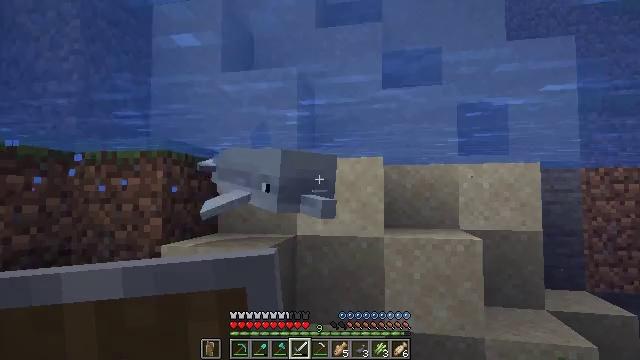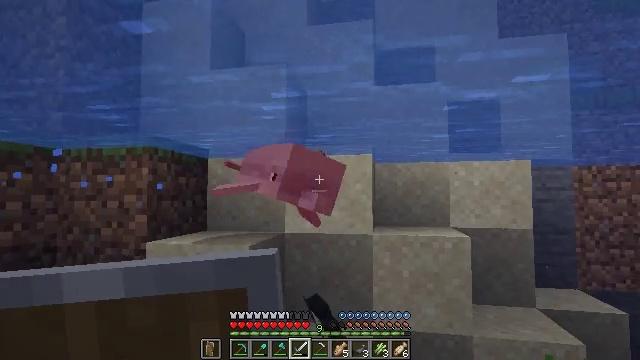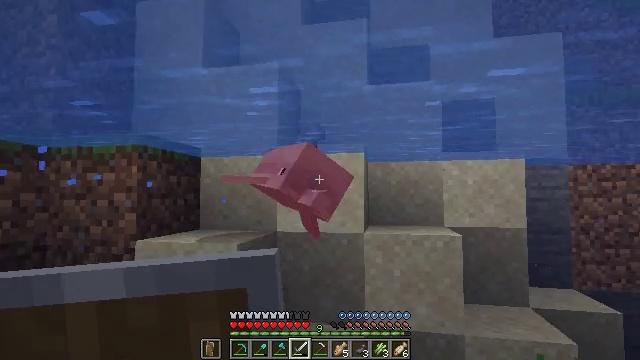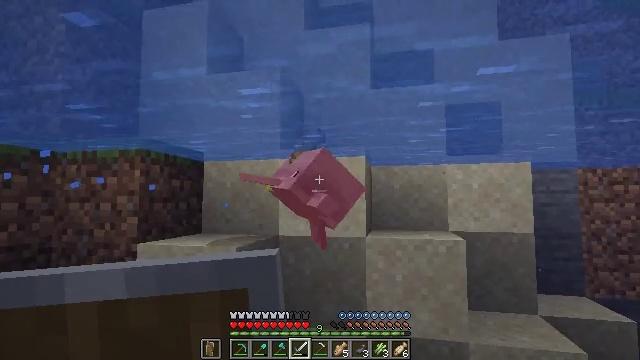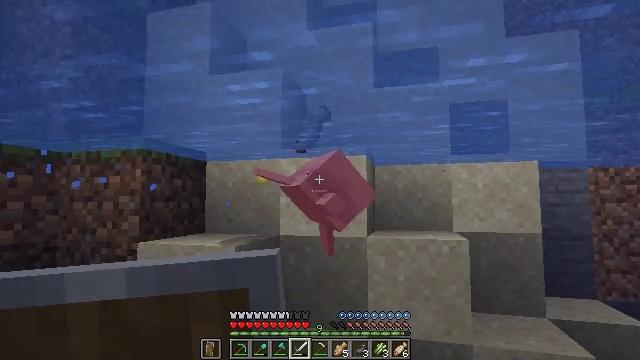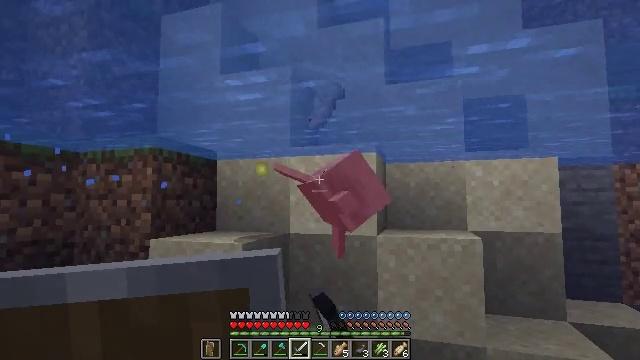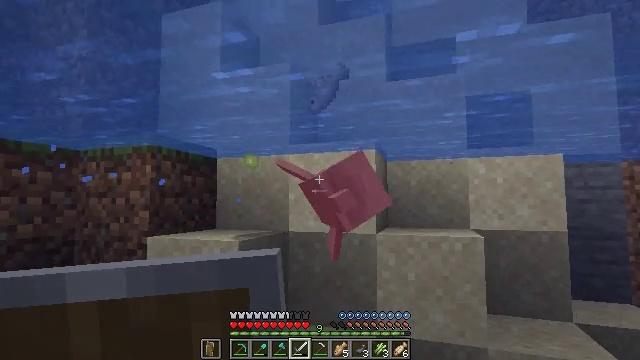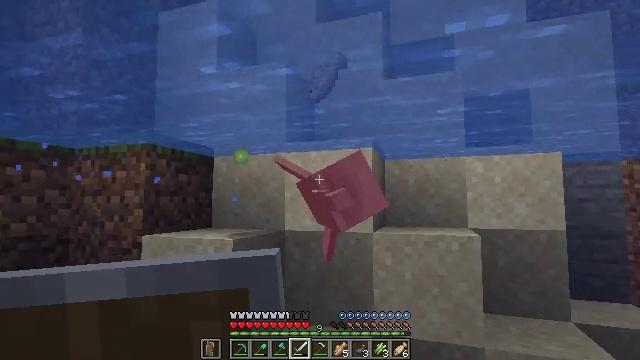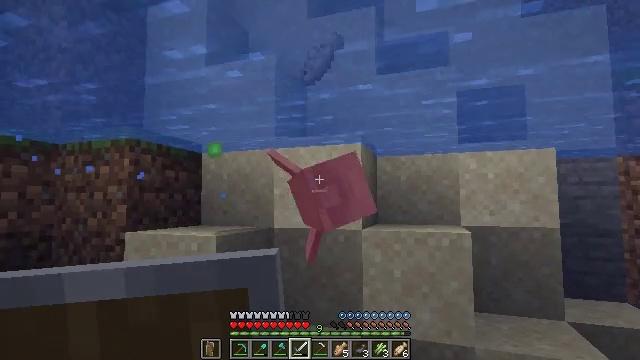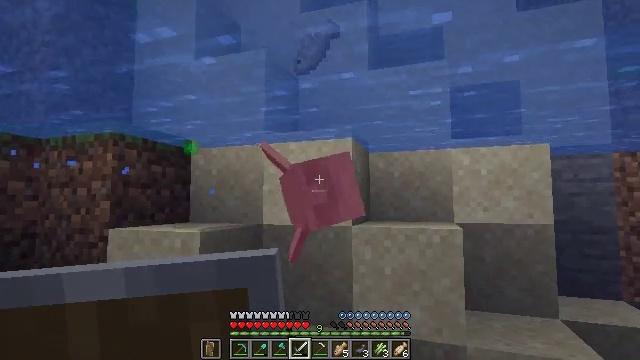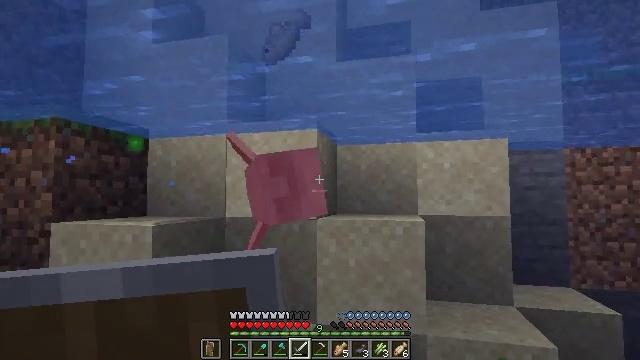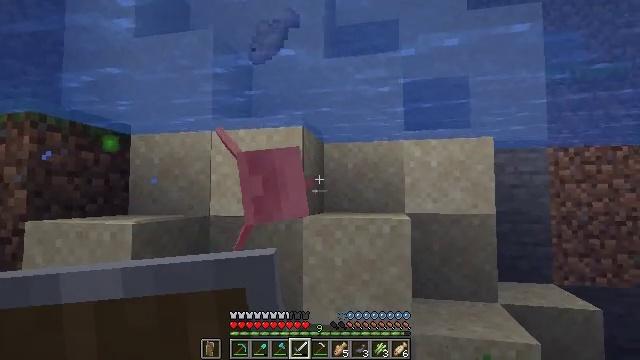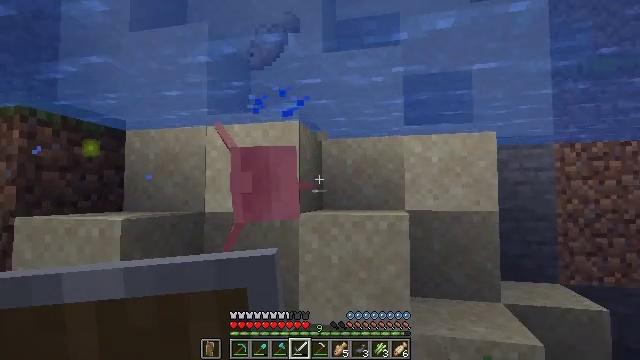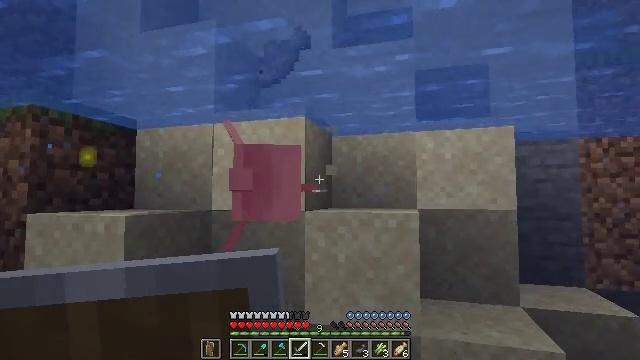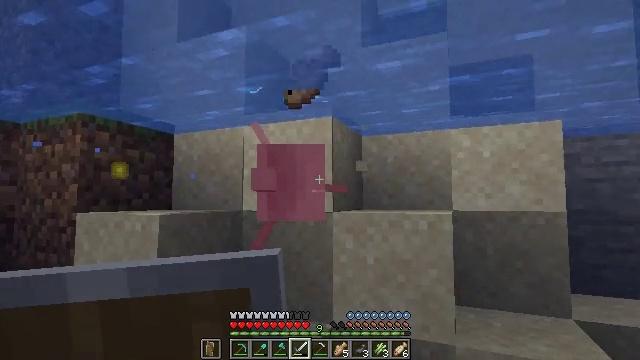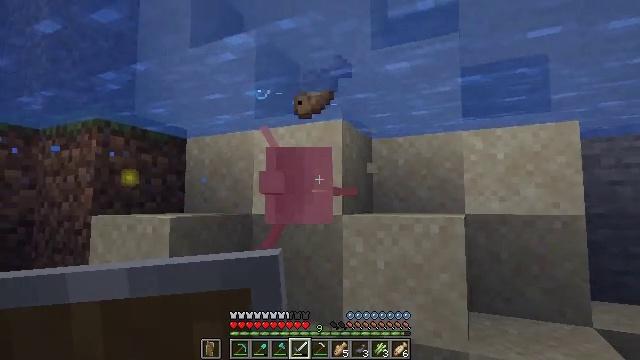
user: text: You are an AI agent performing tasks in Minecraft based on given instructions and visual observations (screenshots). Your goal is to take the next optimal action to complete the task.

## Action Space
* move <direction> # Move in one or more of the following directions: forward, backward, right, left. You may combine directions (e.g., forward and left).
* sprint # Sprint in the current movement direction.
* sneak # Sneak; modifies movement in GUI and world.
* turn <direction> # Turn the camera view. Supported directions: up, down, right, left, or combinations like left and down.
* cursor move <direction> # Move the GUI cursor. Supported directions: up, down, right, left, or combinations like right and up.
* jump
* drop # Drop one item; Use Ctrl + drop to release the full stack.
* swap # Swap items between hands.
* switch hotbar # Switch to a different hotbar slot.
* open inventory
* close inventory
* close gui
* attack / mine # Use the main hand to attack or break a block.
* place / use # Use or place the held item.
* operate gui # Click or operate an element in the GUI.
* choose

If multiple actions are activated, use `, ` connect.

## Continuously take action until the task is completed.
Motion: motion action
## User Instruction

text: Mine sand by the water.
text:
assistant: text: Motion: move right, attack / mine
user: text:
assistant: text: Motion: move right, attack / mine
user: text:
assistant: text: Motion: move forward and move right, turn left and up
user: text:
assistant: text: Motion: move forward and move right, turn left, attack / mine
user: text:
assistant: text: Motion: move forward and move right, turn left, attack / mine
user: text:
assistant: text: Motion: move forward and move right, turn left, attack / mine
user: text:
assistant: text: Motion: move forward and move right
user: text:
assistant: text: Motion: move forward and move right, attack / mine
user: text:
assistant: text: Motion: move forward and move right, attack / mine
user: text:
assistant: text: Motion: move forward and move right, turn right
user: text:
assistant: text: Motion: move forward and move right, turn right
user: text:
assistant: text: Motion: move forward and move right, attack / mine
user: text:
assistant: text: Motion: move right, turn left, attack / mine
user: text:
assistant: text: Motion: move right, turn left
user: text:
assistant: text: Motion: turn left
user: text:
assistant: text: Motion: no_op
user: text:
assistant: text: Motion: move right, turn left
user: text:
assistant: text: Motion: move forward and move right
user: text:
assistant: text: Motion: move forward and move right, turn left
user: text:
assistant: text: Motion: move forward and move right, turn left and down
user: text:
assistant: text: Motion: move forward and move right, turn left and down
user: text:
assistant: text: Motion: move forward and move right, turn left and down
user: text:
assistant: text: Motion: move forward, turn left and down
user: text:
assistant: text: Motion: move forward, turn left and down
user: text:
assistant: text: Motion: move forward, turn left and down
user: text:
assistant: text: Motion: move forward, turn left and down
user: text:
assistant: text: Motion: move forward, turn left and down
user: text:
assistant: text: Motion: move forward and move right, turn left and down
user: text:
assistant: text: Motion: move forward and move right, turn left and down
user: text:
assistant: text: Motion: move forward and move right, turn left and down